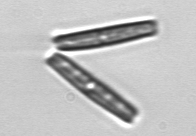
Label: Thalassionema